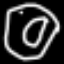
Label: donut